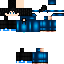
A male human skin with dark skin, wearing brown long hair dressed in a blue hoodie and blue pants, featuring a closed mouth.